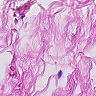
Metastatic tissue present: no